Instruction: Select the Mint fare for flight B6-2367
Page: flights
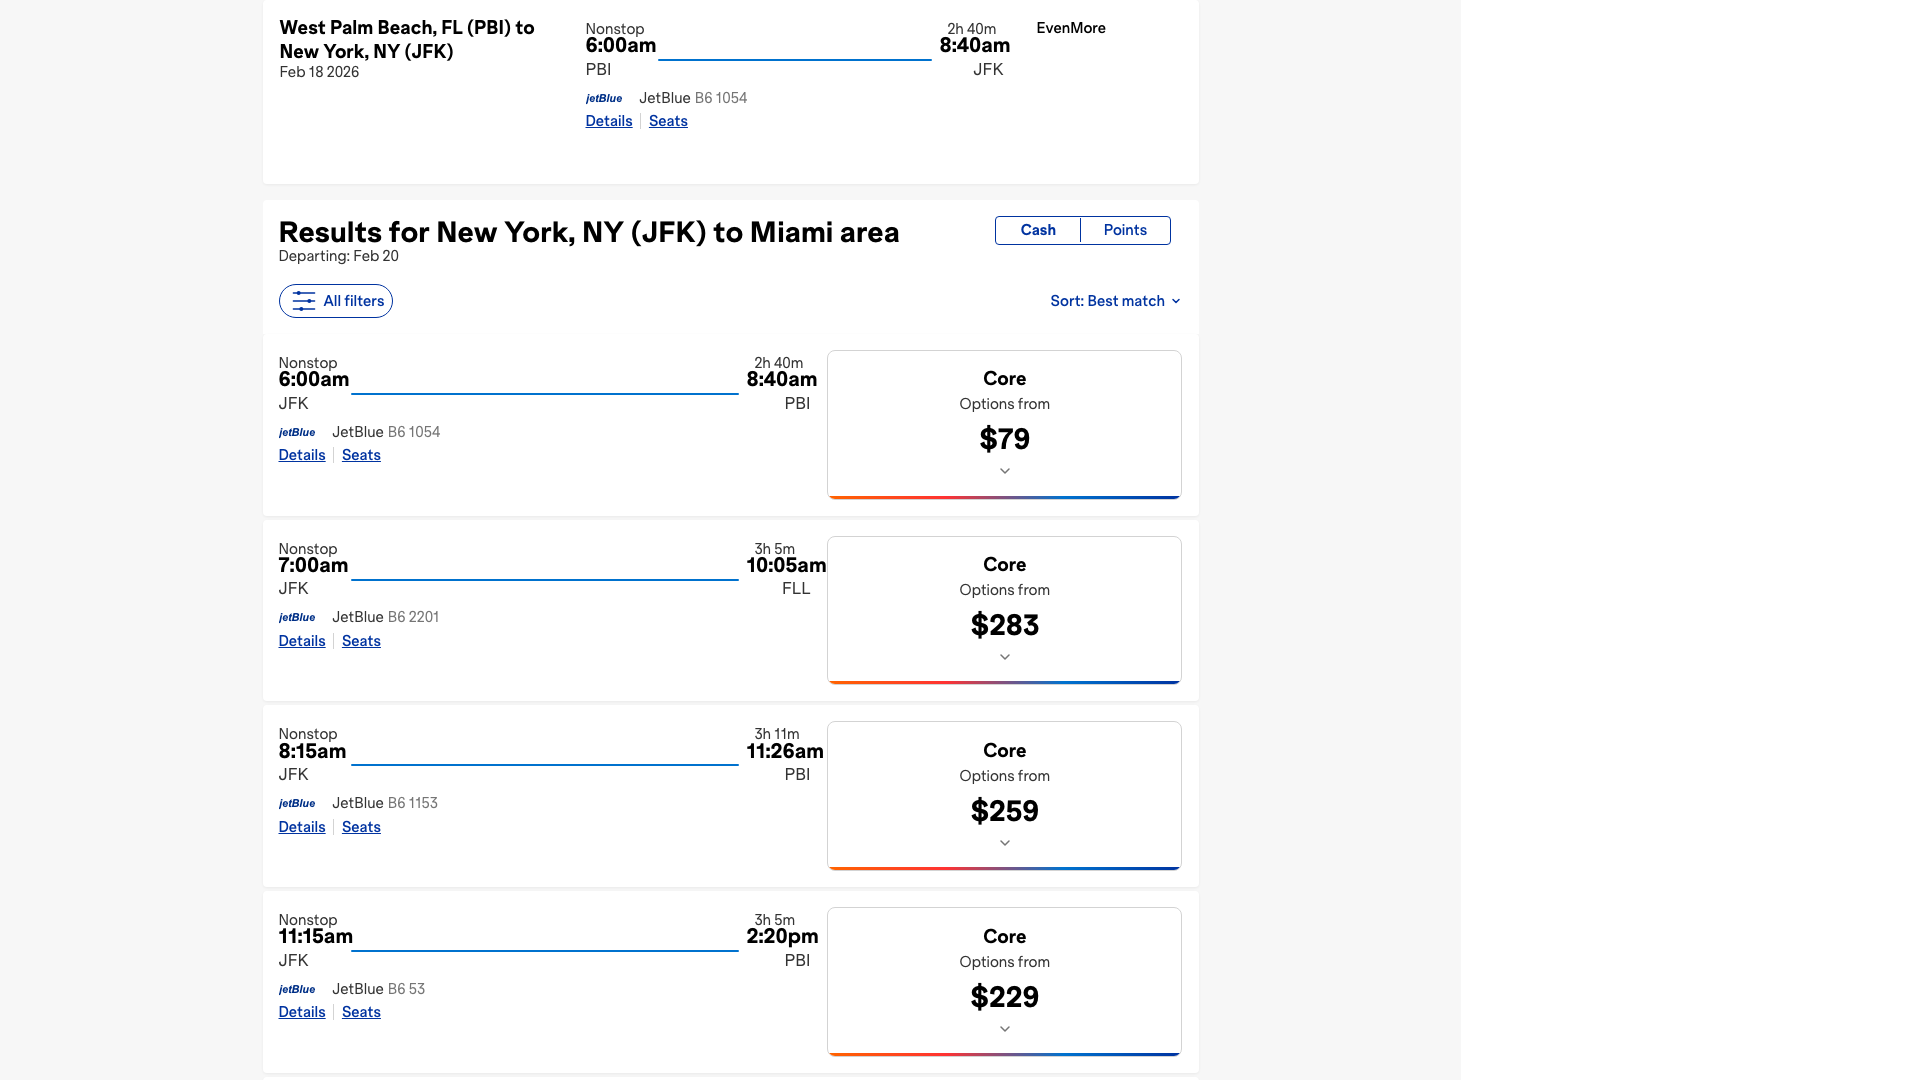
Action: click